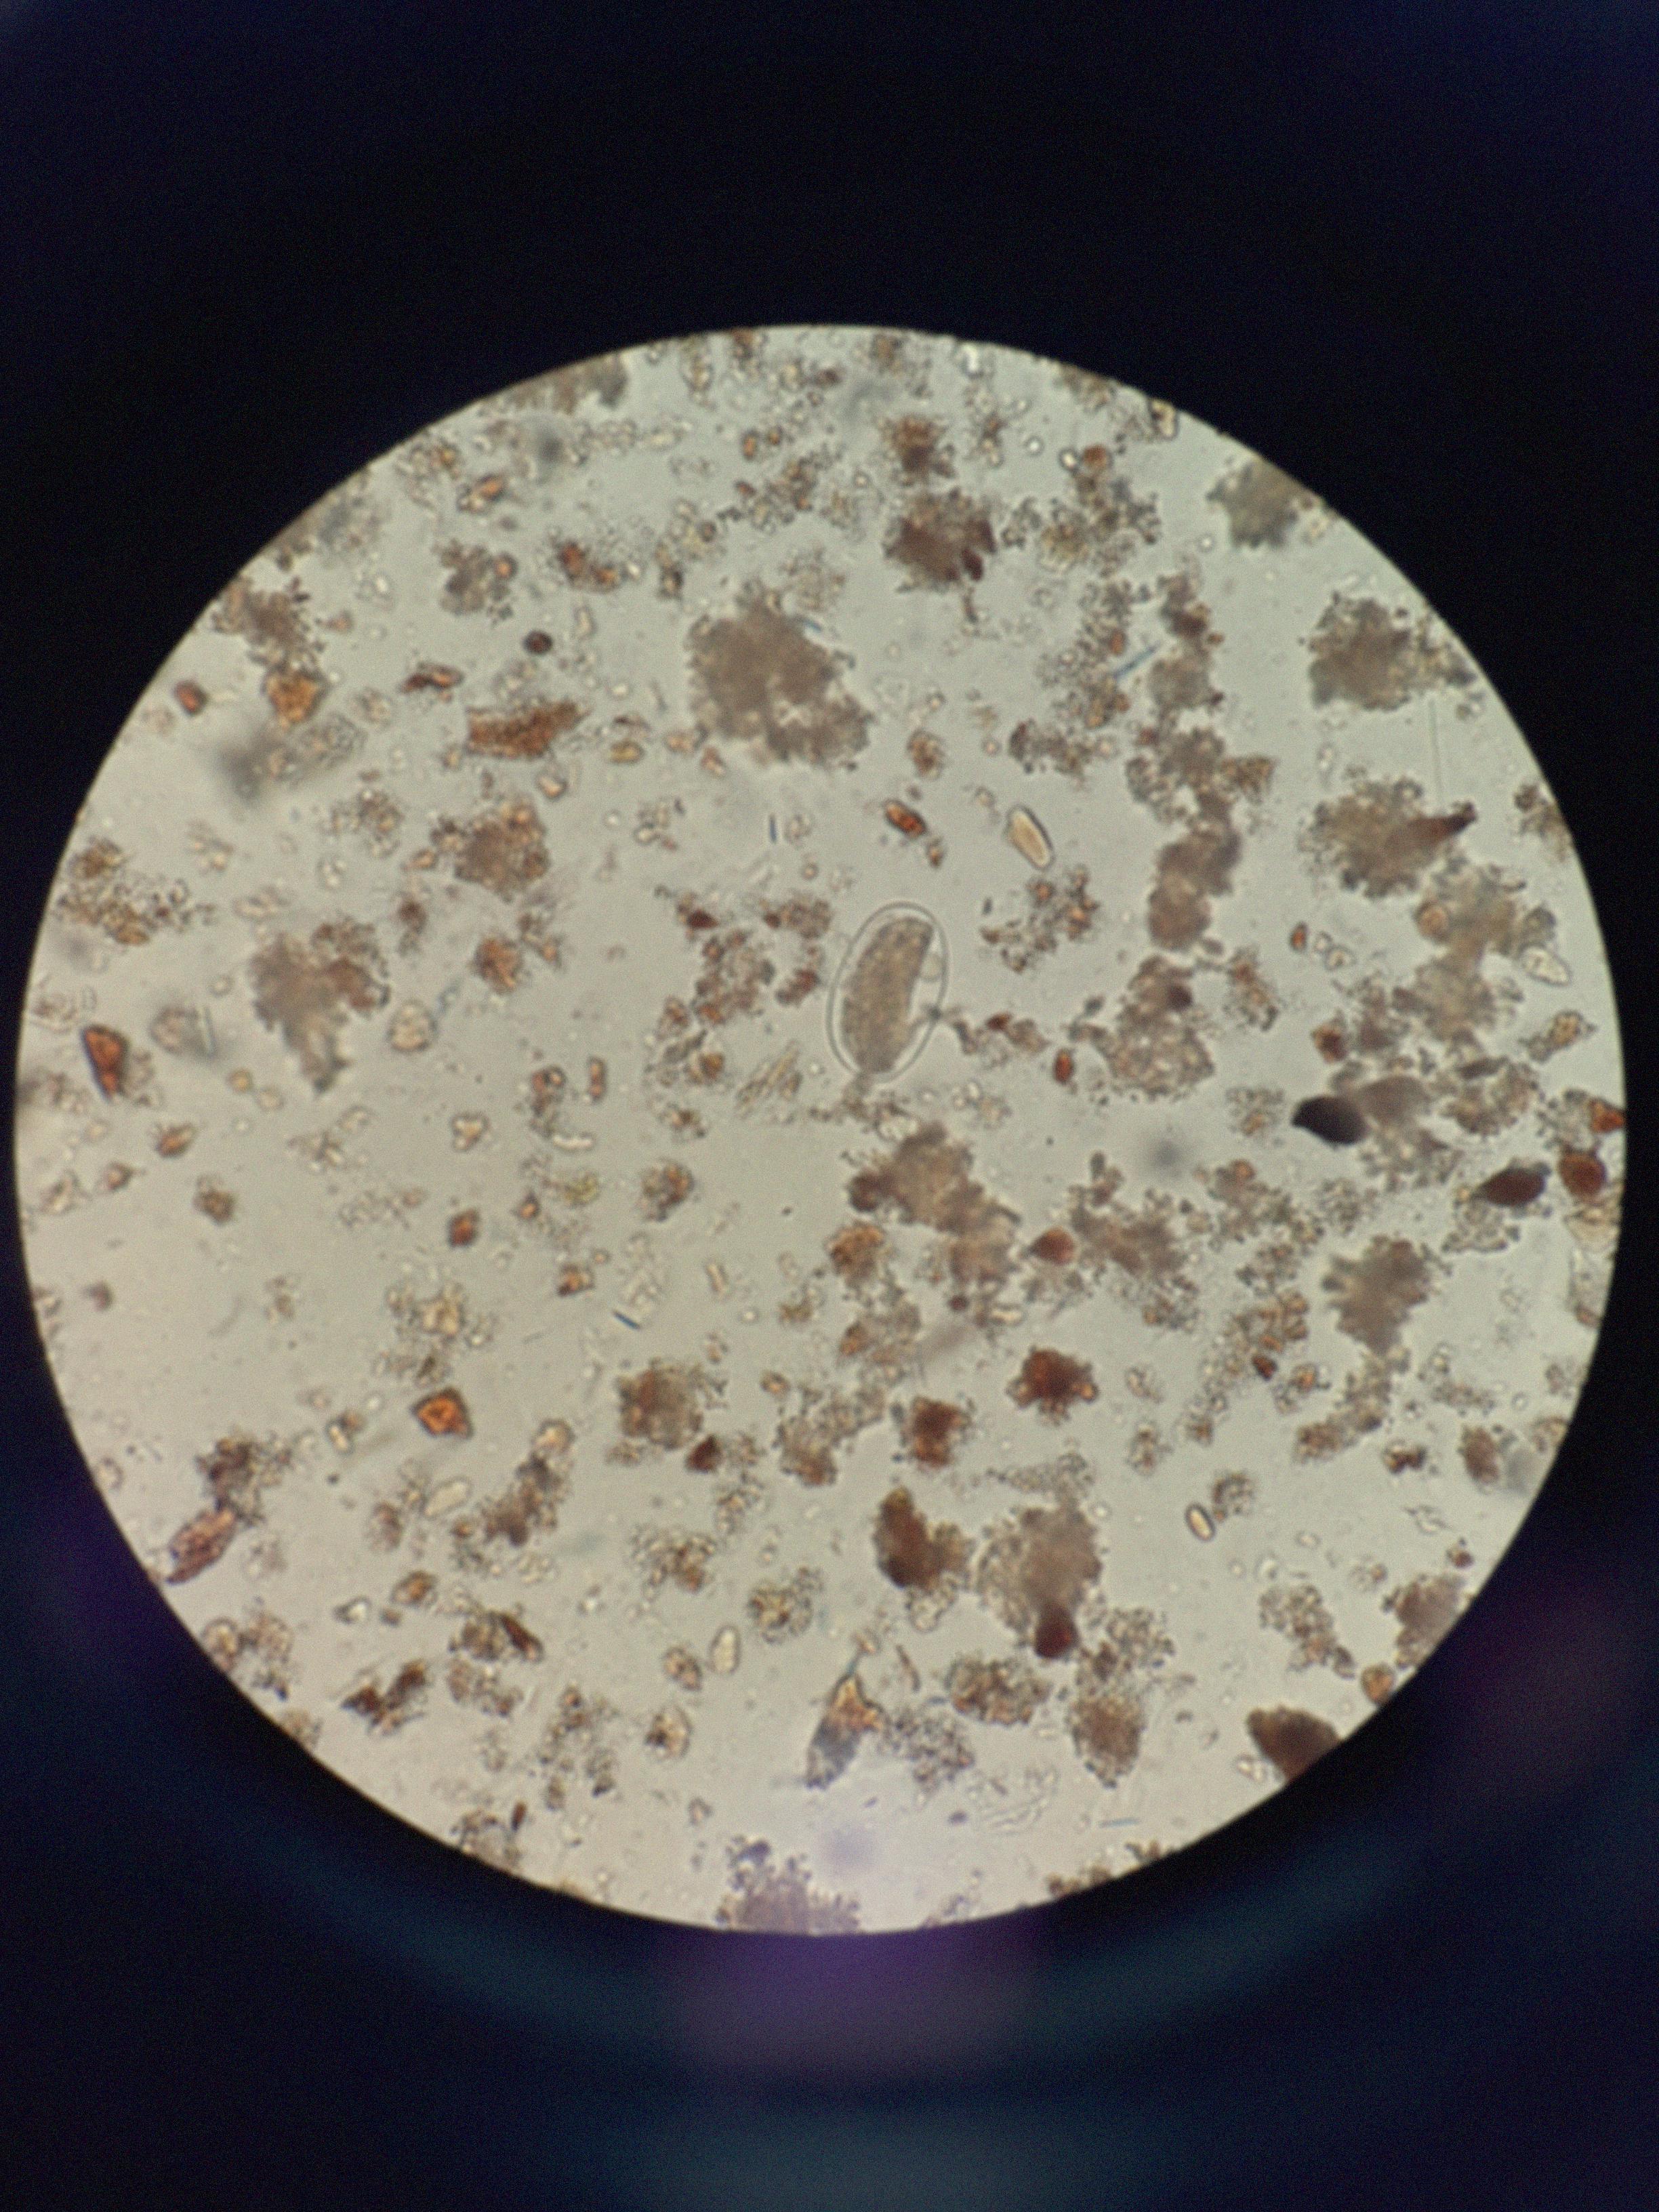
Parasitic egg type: Hookworm egg